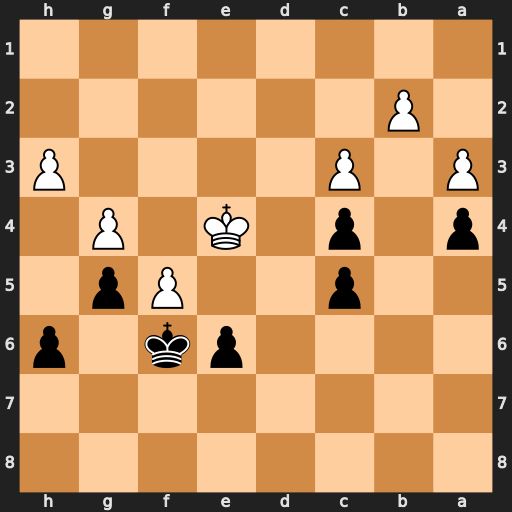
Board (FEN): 8/8/4pk1p/2p2Pp1/p1p1K1P1/P1P4P/1P6/8
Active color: b
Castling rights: -
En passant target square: -
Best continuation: exf5+ gxf5 h5